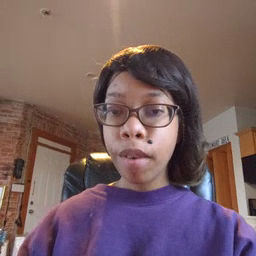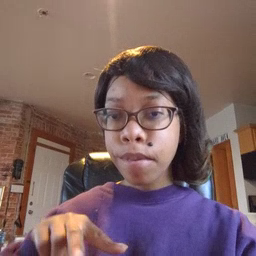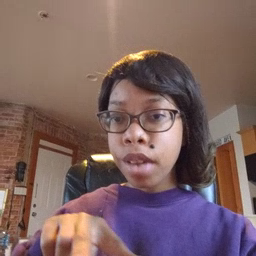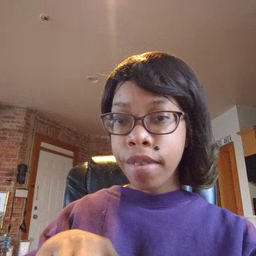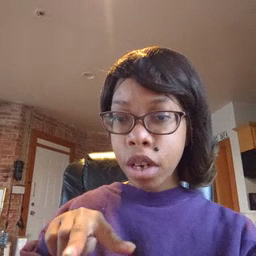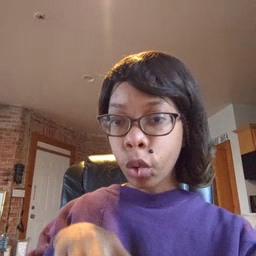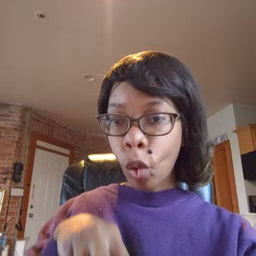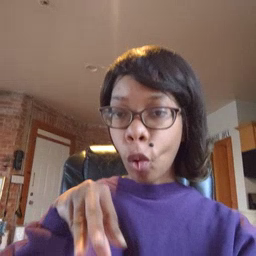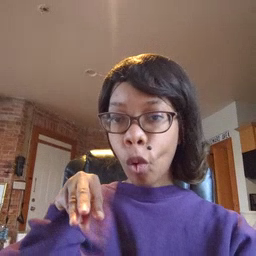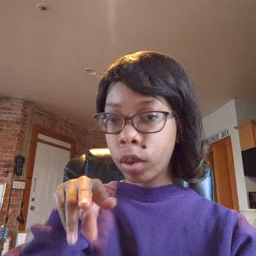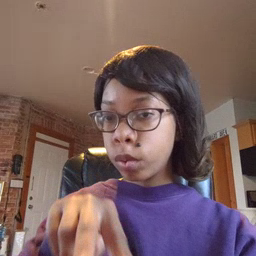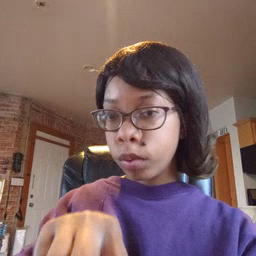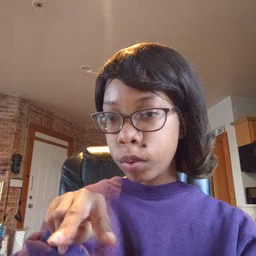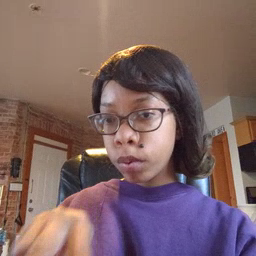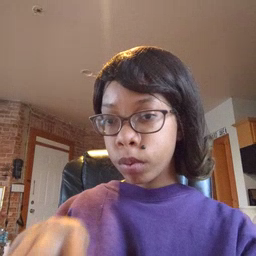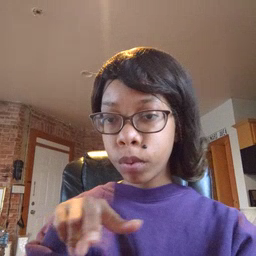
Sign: vacuum